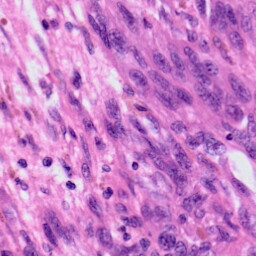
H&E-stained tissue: Skin